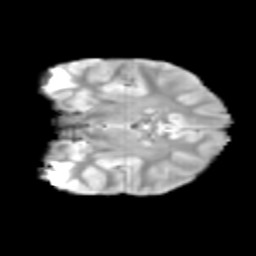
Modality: T2w
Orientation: coronal
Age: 10
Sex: female
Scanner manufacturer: siemens
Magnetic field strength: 3 T
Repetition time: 3.8 s
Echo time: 0.07 s